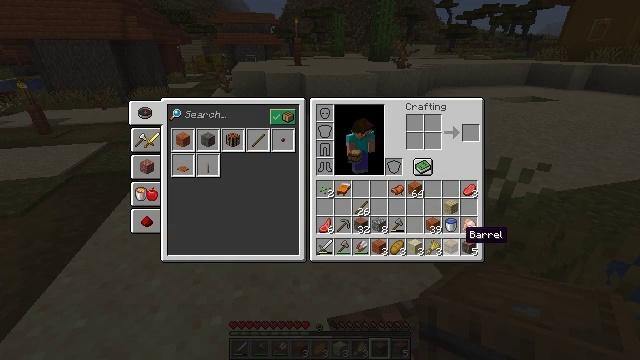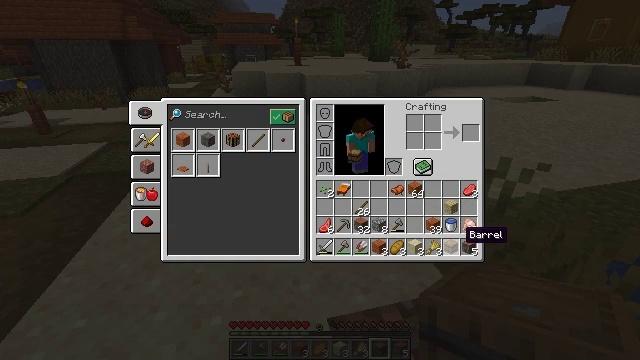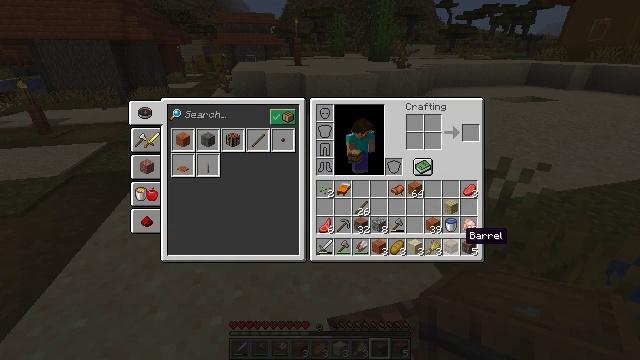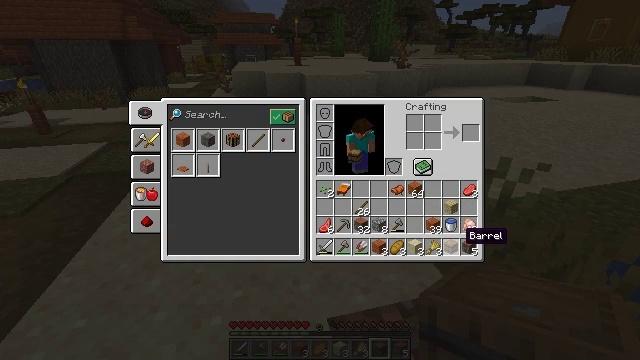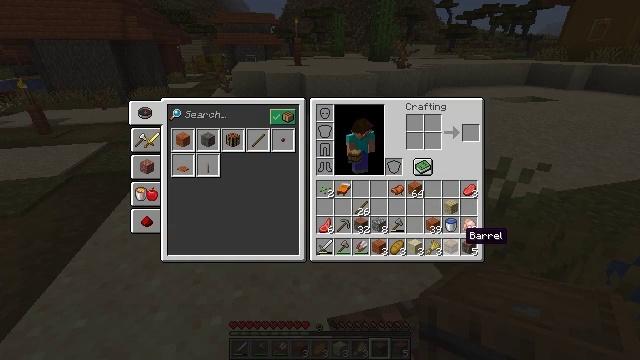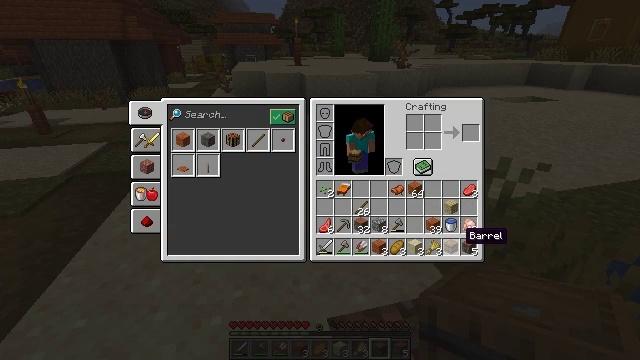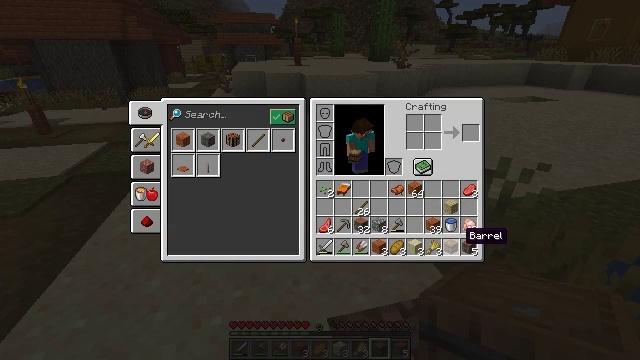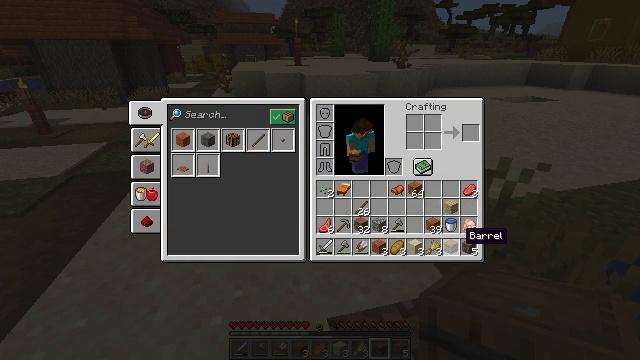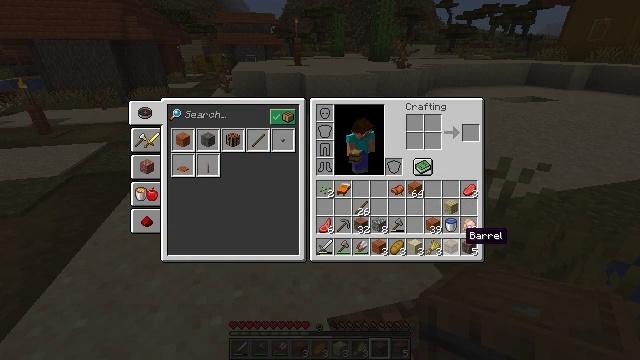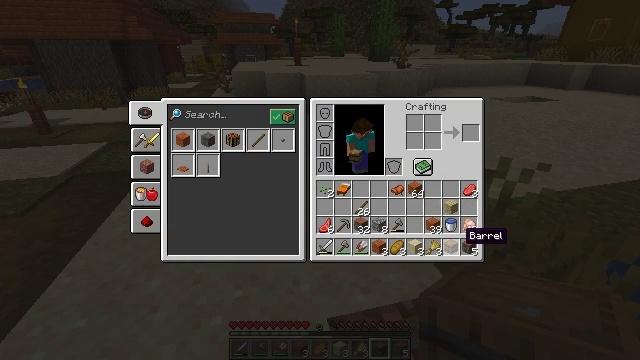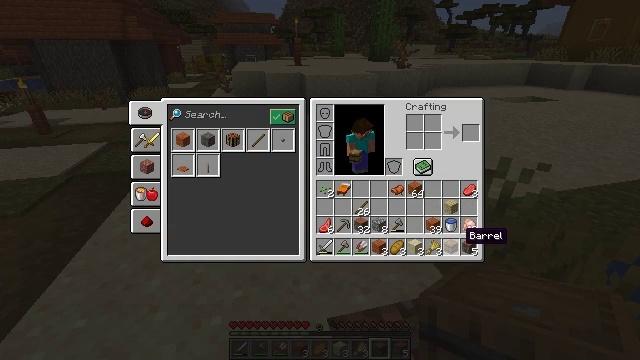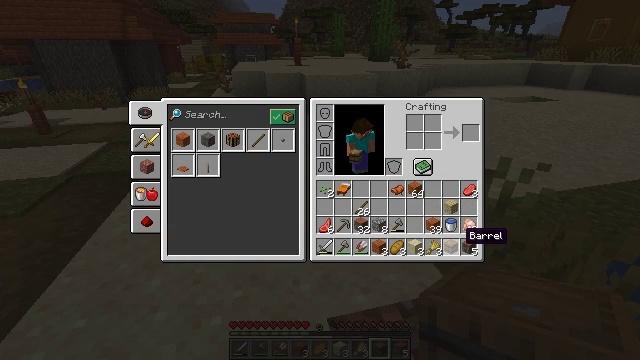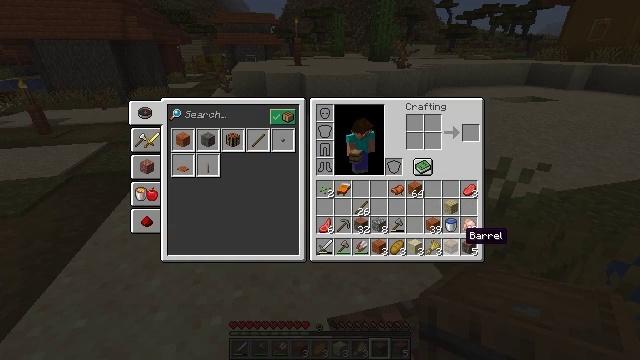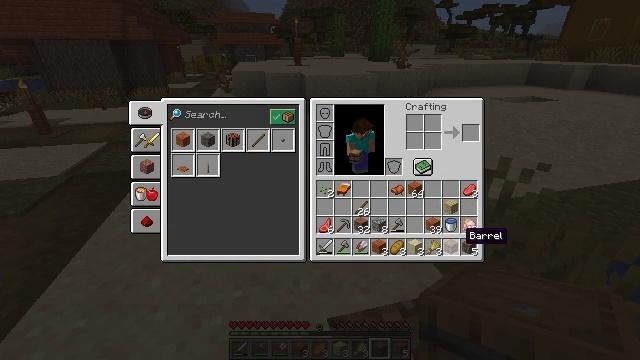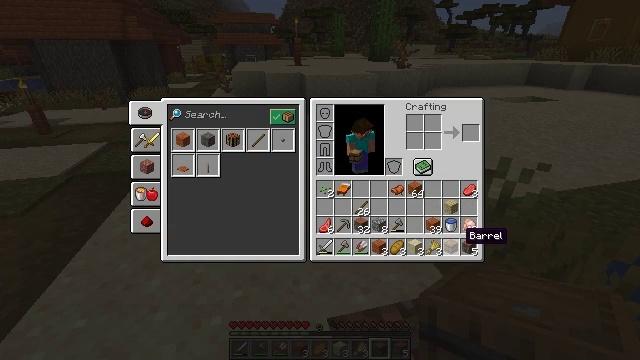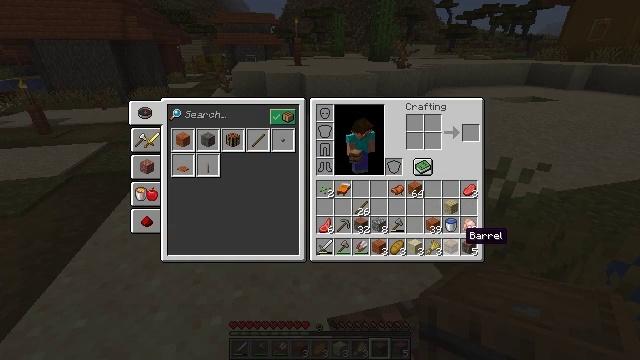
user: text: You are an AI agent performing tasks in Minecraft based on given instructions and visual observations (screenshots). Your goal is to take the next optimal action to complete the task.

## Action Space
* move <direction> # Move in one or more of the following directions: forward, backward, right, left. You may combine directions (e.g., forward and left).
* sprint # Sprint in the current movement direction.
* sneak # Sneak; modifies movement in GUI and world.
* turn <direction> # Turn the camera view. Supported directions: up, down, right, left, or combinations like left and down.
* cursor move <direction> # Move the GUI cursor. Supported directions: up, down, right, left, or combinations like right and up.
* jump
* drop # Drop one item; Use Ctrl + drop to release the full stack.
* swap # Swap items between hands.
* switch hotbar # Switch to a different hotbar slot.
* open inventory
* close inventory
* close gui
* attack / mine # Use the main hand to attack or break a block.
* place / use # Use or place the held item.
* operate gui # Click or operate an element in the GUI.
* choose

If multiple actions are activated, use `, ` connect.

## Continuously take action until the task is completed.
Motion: motion action
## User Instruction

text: Remove a bread from the inventory.
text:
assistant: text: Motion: no_op
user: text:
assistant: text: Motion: no_op
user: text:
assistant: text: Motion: no_op
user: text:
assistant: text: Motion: no_op
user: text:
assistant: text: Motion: no_op
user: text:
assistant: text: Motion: no_op
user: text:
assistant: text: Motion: no_op
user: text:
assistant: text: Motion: no_op
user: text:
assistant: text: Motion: no_op
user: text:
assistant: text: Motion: no_op
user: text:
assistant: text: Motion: no_op
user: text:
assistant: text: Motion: no_op
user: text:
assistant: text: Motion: no_op
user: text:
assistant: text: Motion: no_op
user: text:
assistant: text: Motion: no_op
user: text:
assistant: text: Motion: no_op
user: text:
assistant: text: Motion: no_op
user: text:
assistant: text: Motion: no_op
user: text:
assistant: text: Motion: no_op
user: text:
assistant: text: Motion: no_op
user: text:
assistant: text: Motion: no_op
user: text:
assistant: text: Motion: no_op
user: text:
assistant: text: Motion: no_op
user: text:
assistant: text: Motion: no_op
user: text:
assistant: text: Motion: no_op
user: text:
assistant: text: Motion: no_op
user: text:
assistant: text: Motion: no_op
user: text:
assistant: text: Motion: no_op
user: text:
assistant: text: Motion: no_op
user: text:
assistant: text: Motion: no_op